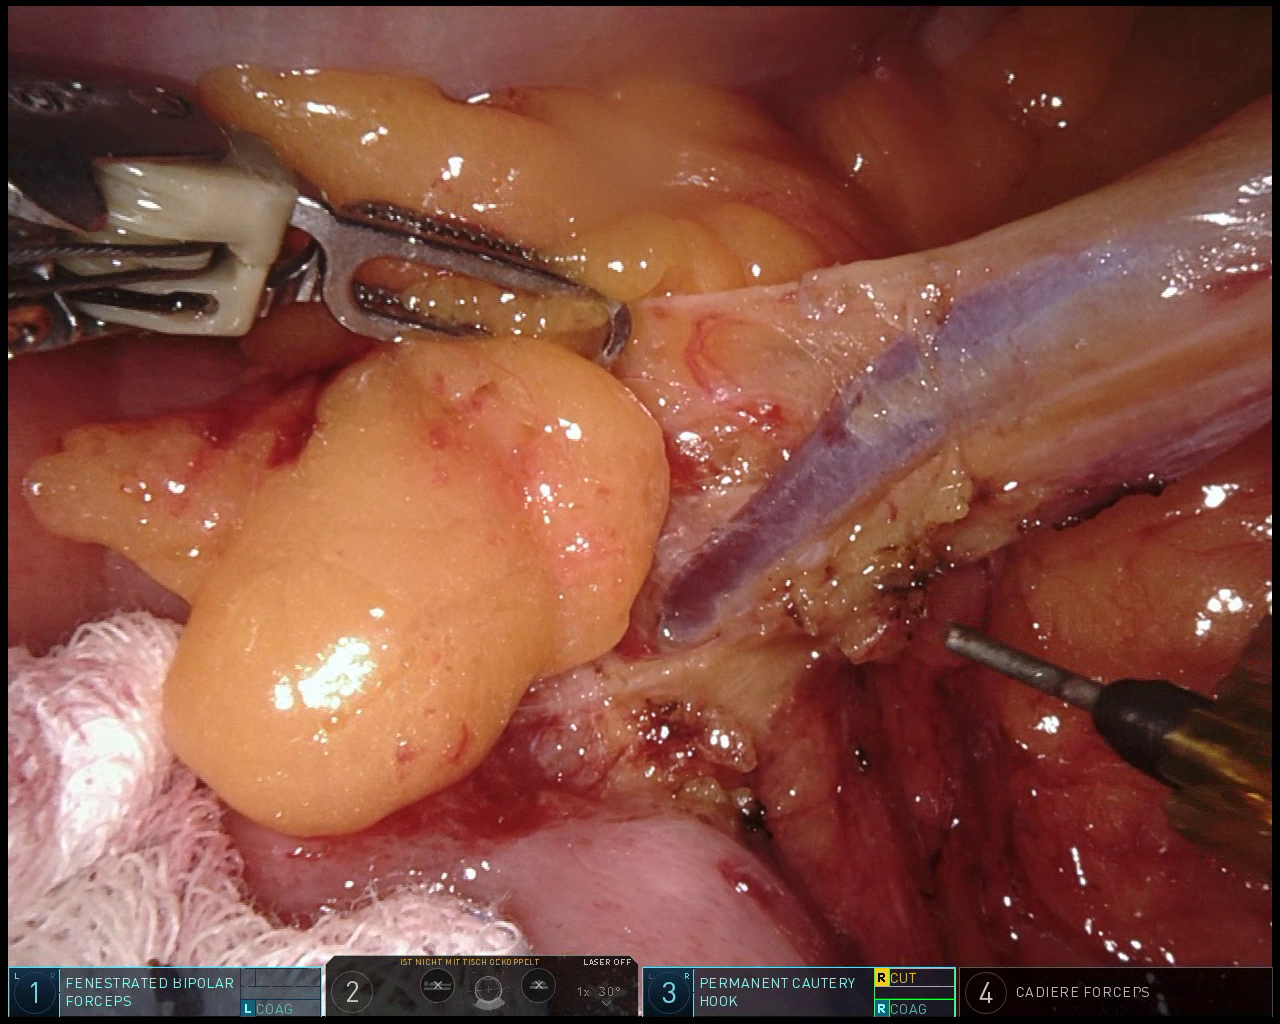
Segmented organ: intestinal_veins
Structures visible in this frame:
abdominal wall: no
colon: yes
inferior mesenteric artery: no
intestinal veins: yes
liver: no
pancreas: no
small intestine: yes
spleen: no
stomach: no
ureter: no
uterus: no
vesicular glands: no